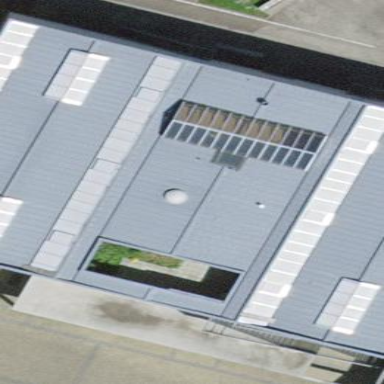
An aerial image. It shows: School building.